Question: I tried a simple KineticJS example hosted on my own server, and I have a problem placing the 4 handles at the 4 corners of the Image. The handle points will be at the wrong position, as shown in the screencap below. However the handles are position correctly in the jsfiddle!
<URL>

I'm very new to KineticJS, will really appreciate if I can be pointed in the right direction, thank you!
---
## Update
<URL>
Solved by placing 'addAnchor' within the 'imageObj.onload()' function.
'''
var imageObj = new Image();
imageObj.onload = function() {
var thing = new Kinetic.Image({
x: 0,
y: 0,
image: imageObj
});
addAnchor(thingGroup, 0, 0, "topLeft");
addAnchor(thingGroup, imageObj.width, 0, "topRight");
addAnchor(thingGroup, imageObj.width, imageObj.height, "bottomRight");
addAnchor(thingGroup, 0, imageObj.height, "bottomLeft");
thingGroup.add(thing);
stage.draw();
};
imageObj.src = 'http://www.html5canvastutorials.com/demos/assets/darth-vader.jpg';
'''
However, now when I drag the corner handles which is supposed to rescale the image, I get the error:
'''
Uncaught TypeError: Cannot call method 'setPosition' of undefined
'''
What went wrong here? I dont understand why 'group.get(".topLeft")' is not working, is this a scope problem?
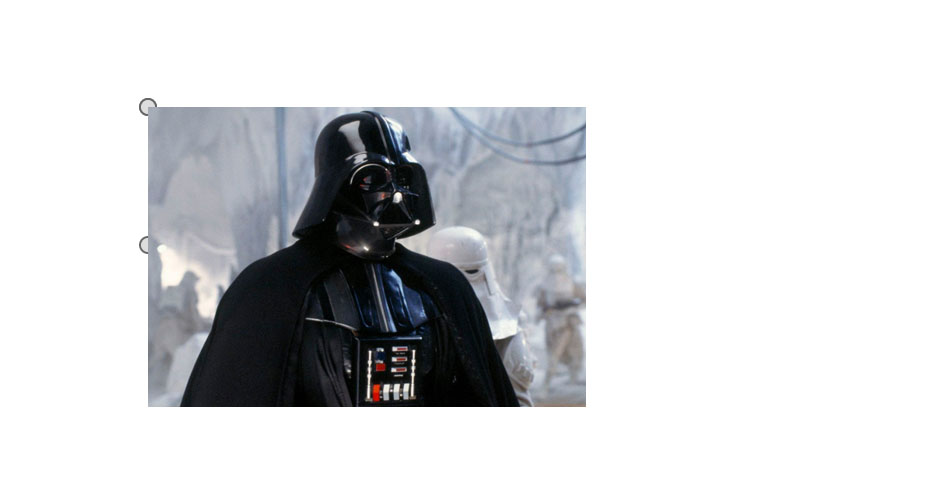
Answer: When you create 'thing' in your 'initStage' function give it an id that you can reference later.
So it looks like this...
'''
var thing = new Kinetic.Image({
x: 0,
y: 0,
image: imageObj,
id: "thingImage"
});
'''
..then in your 'update' function you can reference it like this...
'''
var image = group.get("#thingImage")[0];
'''
Here's a working example...
<URL>